Field crop: tomato
Growth stage: 1
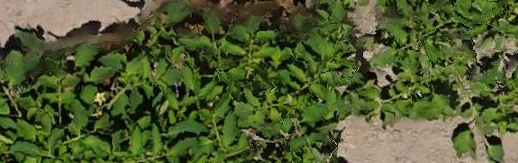
Species: tomato